Aerial crown-view tile of a tropical tree (Barro Colorado Island, Panama), acquired 20250217:
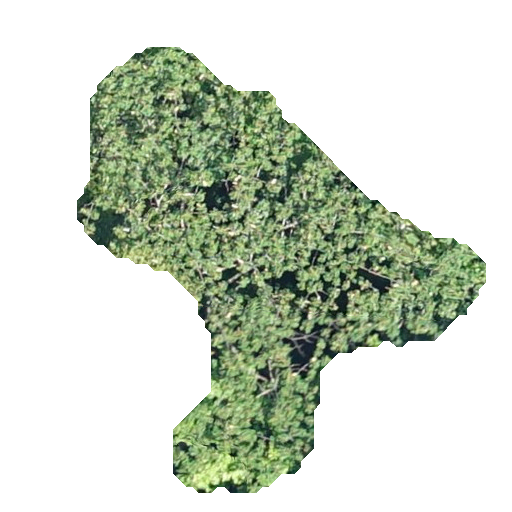
Species: Ochroma pyramidale
GBIF accepted scientific name: Ochroma pyramidale
Crown area: 131.004 m²